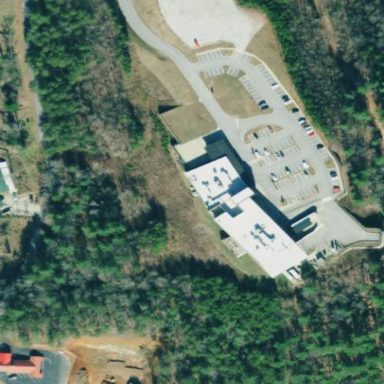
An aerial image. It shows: Hospital providing healthcare services.